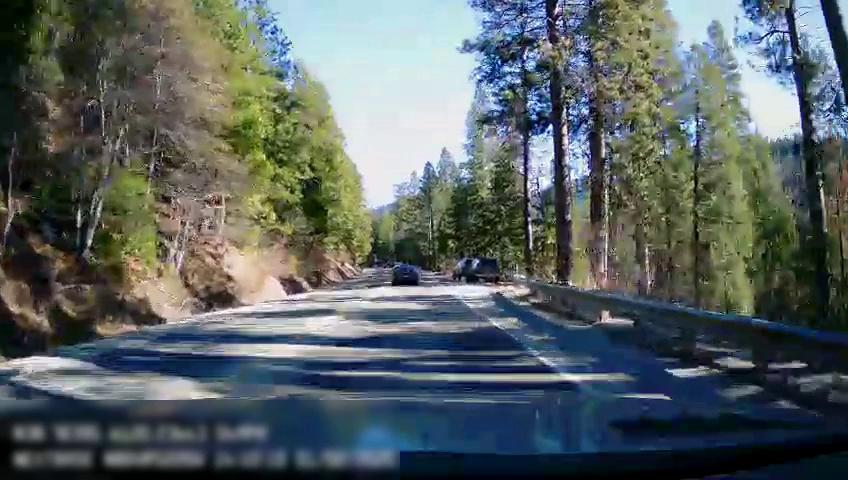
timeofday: Day
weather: Sunny
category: Drivable Space
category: Vehicles | Car
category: Vehicles | SUV
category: Vehicles | SUV
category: Lanes | Opposite Lane
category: Lanes | Current Lane
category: Lanes | Opposite Lane
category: Lanes | Current Lane